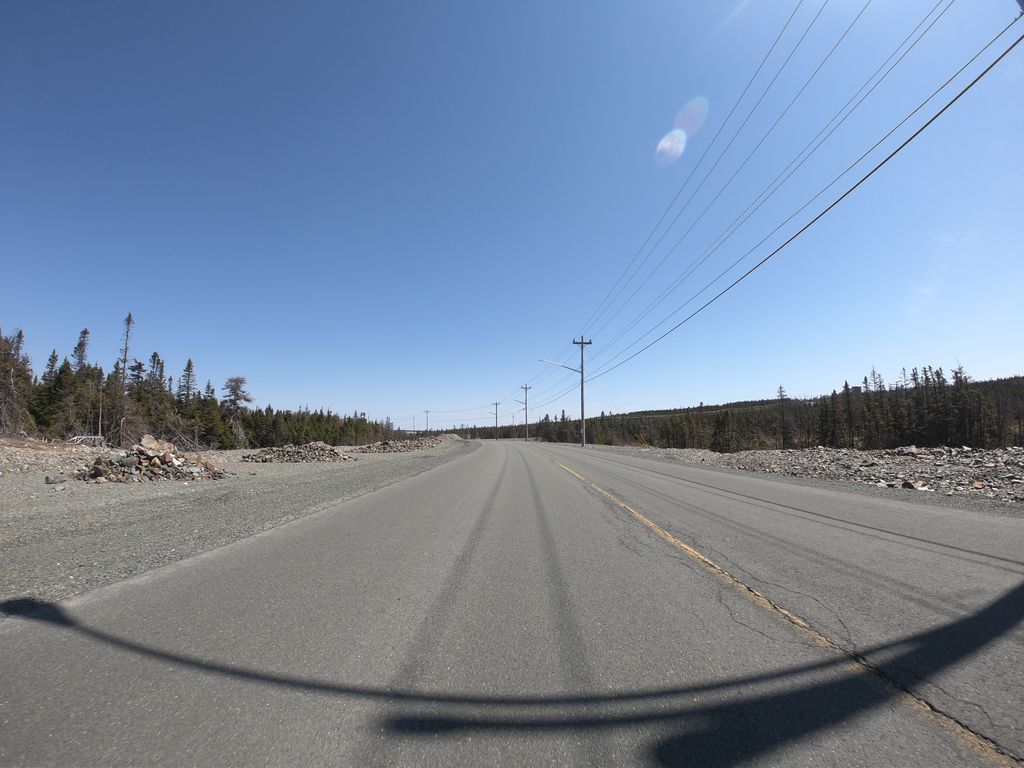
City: st_johns